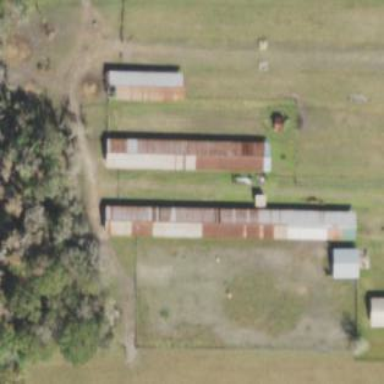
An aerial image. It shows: Feedlot in farmyard.